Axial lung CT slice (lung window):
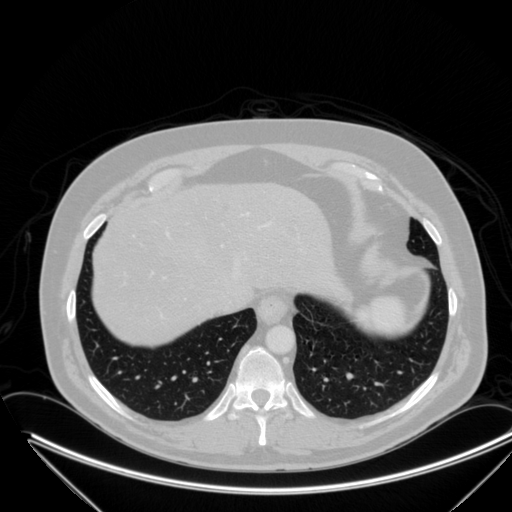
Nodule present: no